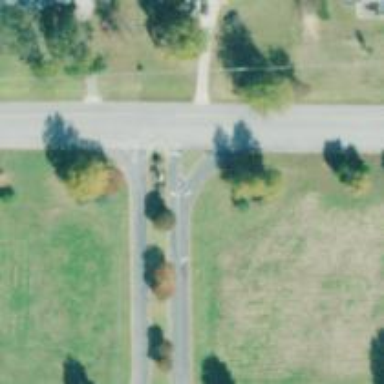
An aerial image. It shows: Service road.